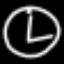
Label: clock